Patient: sex M, age 72
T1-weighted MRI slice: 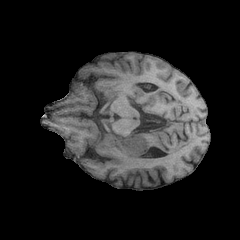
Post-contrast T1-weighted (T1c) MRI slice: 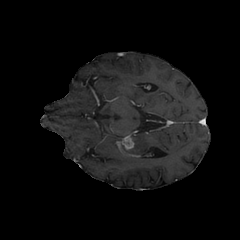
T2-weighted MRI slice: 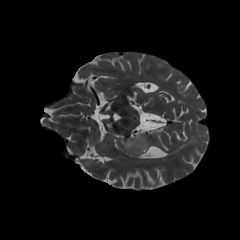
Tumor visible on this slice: yes
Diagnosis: Glioblastoma, IDH-wildtype
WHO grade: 4